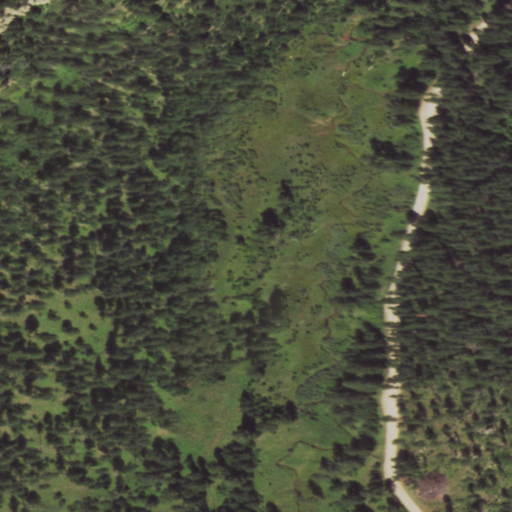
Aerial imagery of mountain in Wyoming named Black Hills containing evergreen forest, shrub, and grassland